【题型】填空题　【知识点】平面几何　【难度】easy
如图，将 $\triangle ABC$ 沿 $AC$ 所在的直线翻折后，使点 $B$ 落在点 $D$处，再将线段 $AD$ 沿着射线 $BA$ 向左平移若干单位长度得到 $FE$，如果四边形 $ADEF$ 的周长是 10，那么 $BF$ = \underline{\hspace{3em}}.

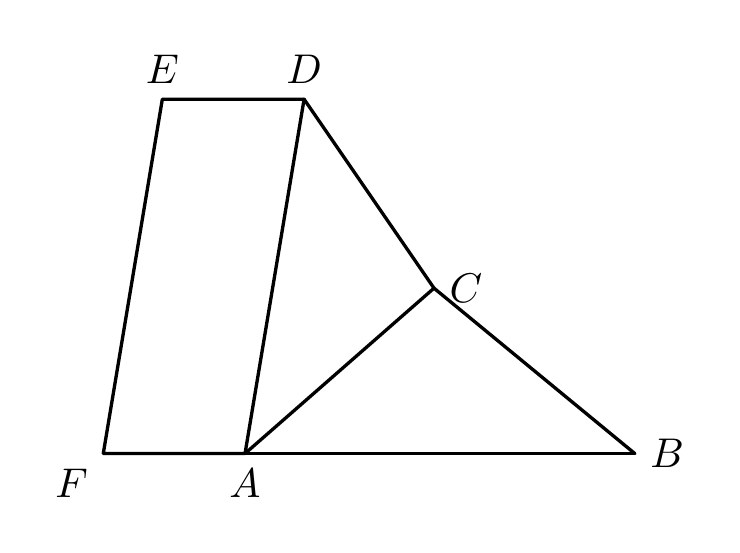
【解答】
【答案】5

【分析】本题主要考查了平移的性质，折叠的性质，先由平移的性质得到 $EF = AD, DE = AF$，再由四边形周长计算公式推出 $AF + AD = 5$，进一步由折叠的性质得到 $AD = AB$，据此根据线段的和差关系可得答案.

【详解】解：由平移的性质可得 $EF = AD, DE = AF$,

$\because$ 四边形 $ADEF$ 的周长是 10,

$\therefore AD + DE + EF + AF = 10, $

$\therefore AF + AD = 5, $

由折叠的性质可得 $AD = AB, $

$\therefore BF = AB + AF = AD + AF = 5, $

故答案为：5.